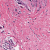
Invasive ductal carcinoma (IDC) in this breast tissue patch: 1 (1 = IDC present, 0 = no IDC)